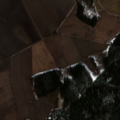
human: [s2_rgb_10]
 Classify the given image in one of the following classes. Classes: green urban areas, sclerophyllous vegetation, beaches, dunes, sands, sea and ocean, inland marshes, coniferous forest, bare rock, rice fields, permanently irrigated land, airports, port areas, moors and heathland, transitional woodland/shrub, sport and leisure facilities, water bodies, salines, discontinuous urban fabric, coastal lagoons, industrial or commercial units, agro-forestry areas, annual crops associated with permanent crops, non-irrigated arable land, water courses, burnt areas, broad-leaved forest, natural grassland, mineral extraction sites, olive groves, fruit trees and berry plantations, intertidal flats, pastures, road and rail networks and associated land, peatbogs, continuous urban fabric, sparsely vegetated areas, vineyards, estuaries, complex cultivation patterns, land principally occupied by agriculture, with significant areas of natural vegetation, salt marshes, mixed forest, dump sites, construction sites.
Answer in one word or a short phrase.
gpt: non-irrigated arable land, coniferous forest, mixed forest